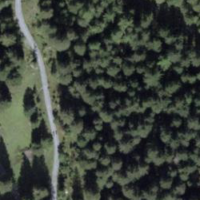
EUNIS habitat code: 43
Species observed at this site:
Geum rivale
Euphorbia cyparissias
Epipactis atrorubens
Sambucus racemosa
Neottia ovata
Cephalanthera longifolia
Gymnadenia conopsea